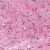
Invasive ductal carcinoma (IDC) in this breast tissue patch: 0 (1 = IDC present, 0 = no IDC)